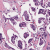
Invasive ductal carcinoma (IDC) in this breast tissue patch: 1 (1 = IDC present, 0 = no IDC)